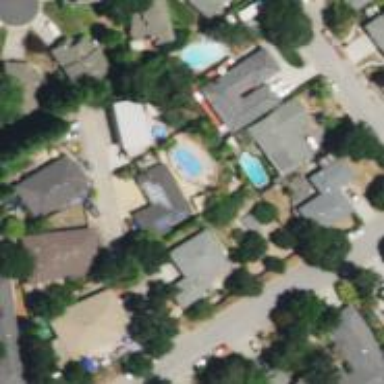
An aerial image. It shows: Swimming pool located in leisure land.